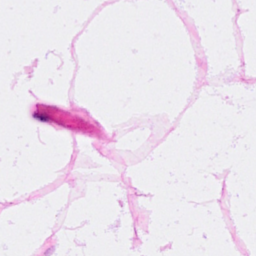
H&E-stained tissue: Breast